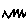
Label: zigzag